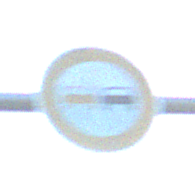
Verkehrszeichen: Ueberholverbot
Umgebung: Outdoor, Nature
Tageszeit: SunriseSunset
Wetter: PartlyCloudy
Licht: Natural
Jahreszeit: NotSpecified
Kontrast: MediumContrast